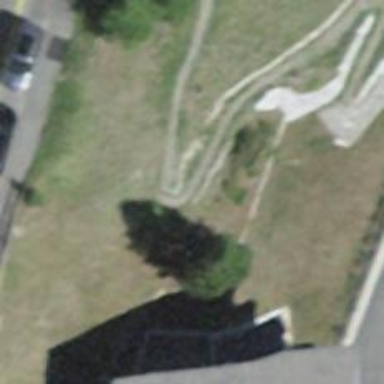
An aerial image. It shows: Unpaved path.